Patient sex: M
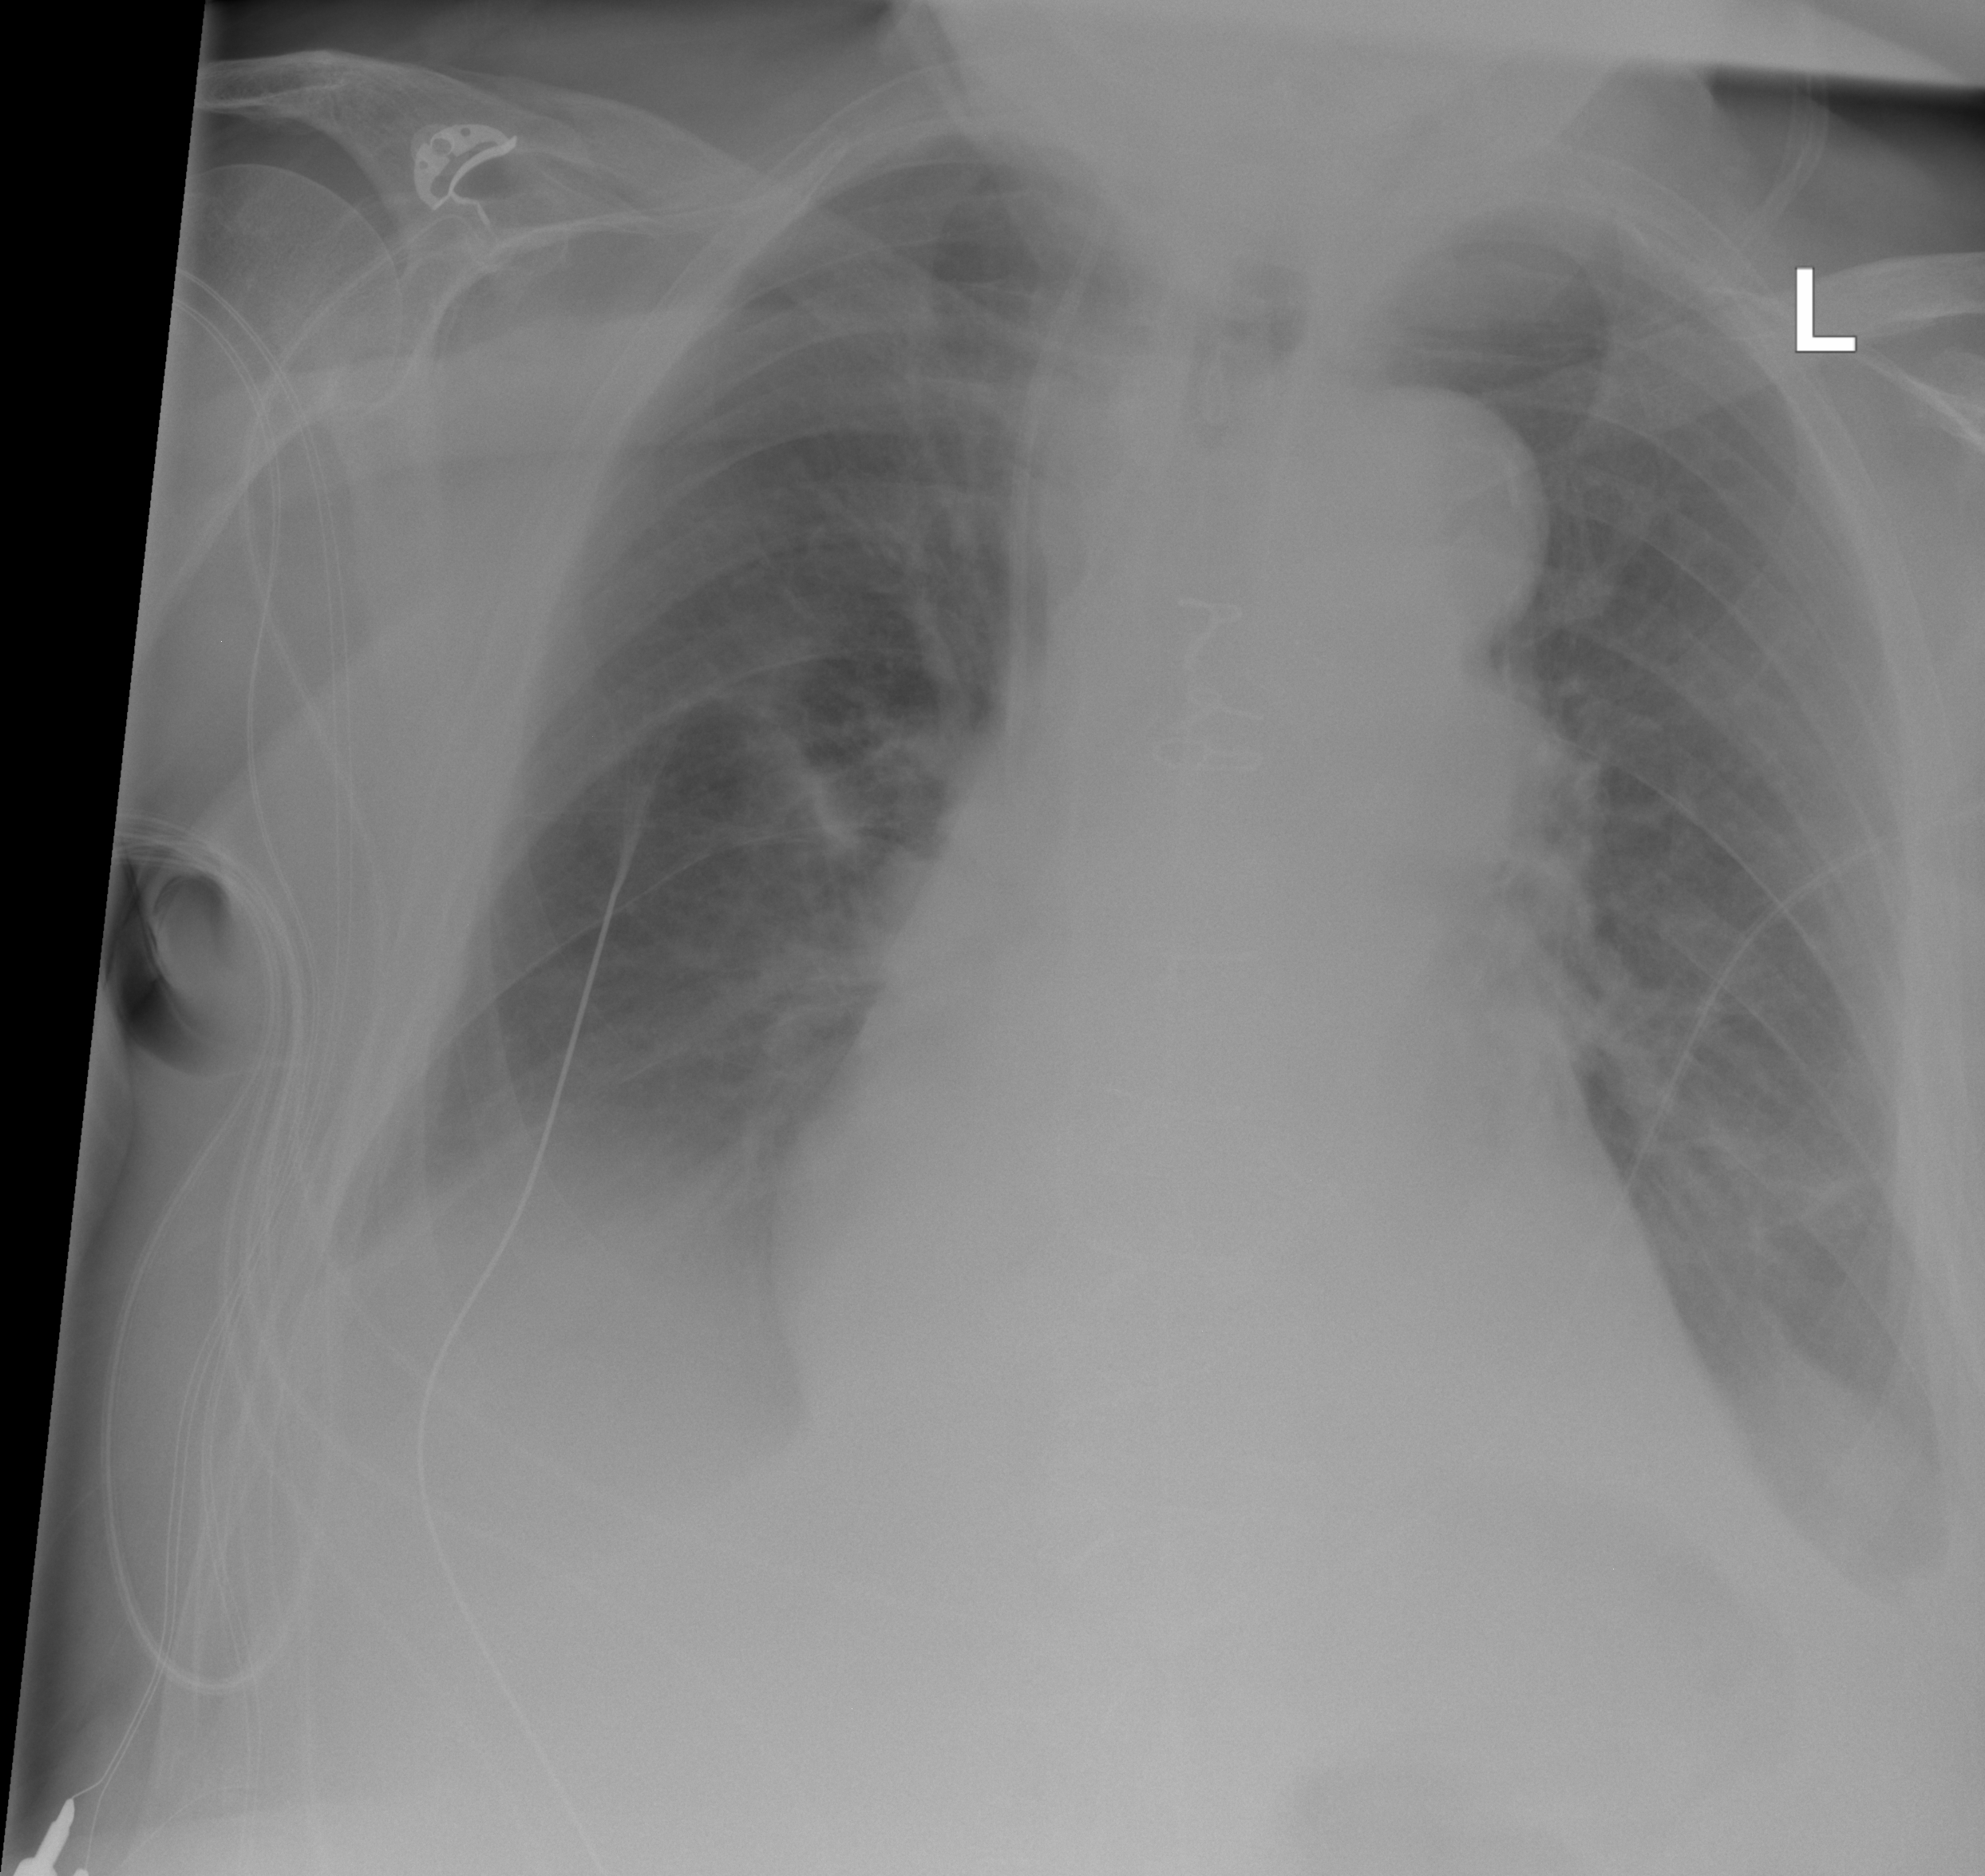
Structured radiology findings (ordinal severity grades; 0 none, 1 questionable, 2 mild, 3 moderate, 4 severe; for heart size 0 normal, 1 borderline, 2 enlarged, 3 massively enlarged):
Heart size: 2
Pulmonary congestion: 2
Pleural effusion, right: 2
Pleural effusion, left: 2
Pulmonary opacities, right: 0
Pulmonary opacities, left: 0
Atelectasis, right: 0
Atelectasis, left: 0